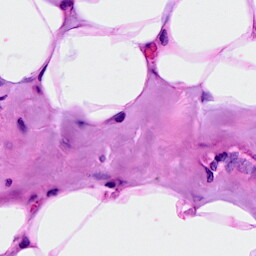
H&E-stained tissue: Breast